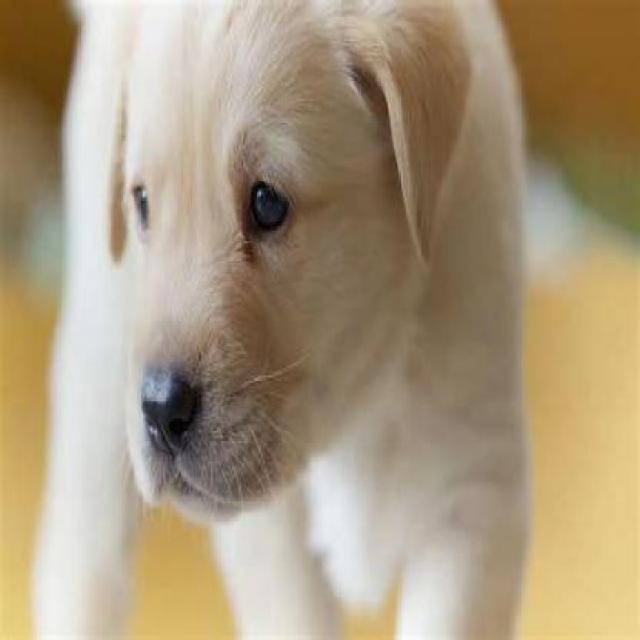
Healthy canine skin — no visible lesions, inflammation, or abnormalities. The skin and coat appear normal.